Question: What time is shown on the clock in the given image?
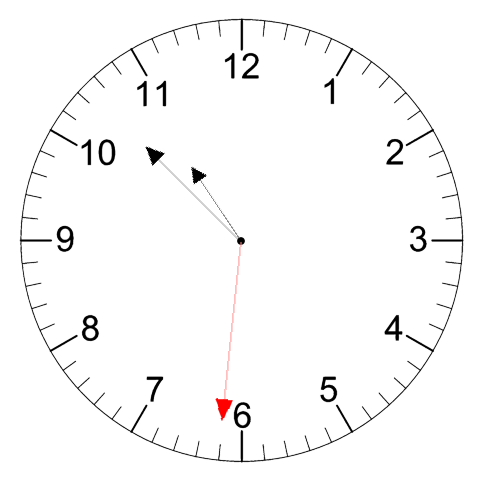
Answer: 10:52:31